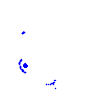
Particle: pion